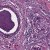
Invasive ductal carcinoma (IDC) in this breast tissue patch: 1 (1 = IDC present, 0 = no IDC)